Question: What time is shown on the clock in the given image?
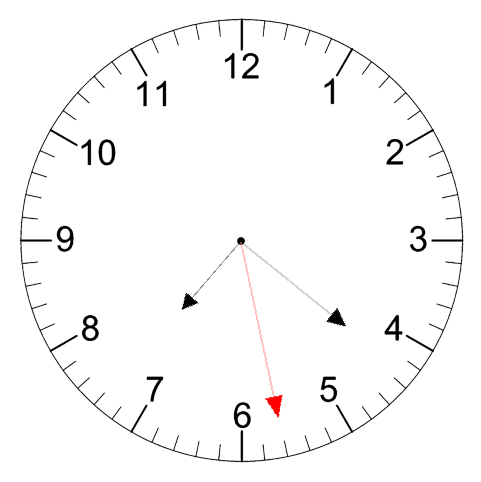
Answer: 07:21:28